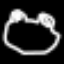
Label: frog